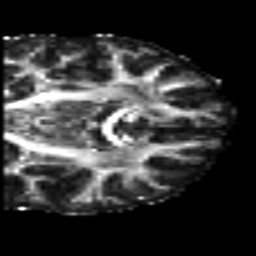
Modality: FA
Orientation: coronal
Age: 20
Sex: male
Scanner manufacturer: siemens
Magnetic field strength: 3 T
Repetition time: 7 s
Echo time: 0.0926 s